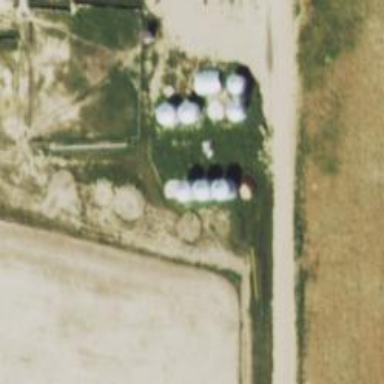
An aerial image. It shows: Silo.